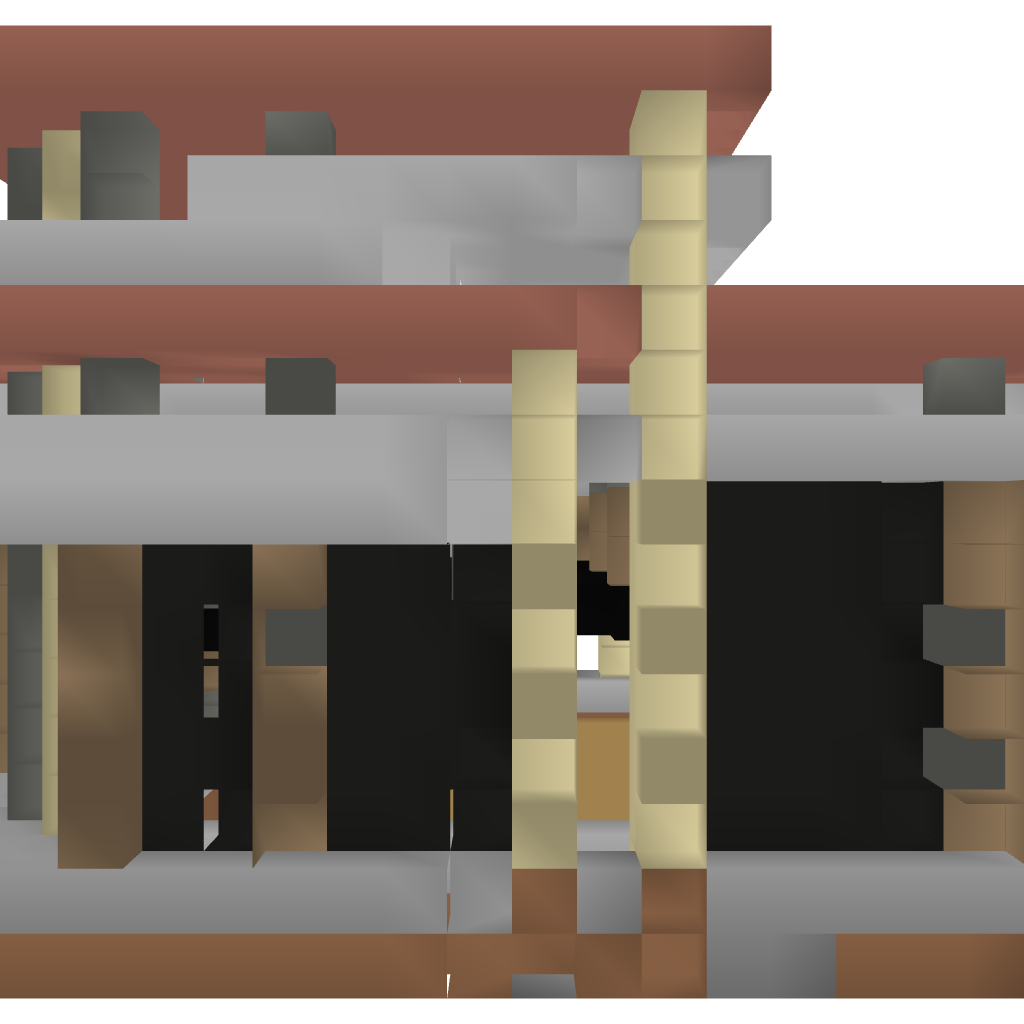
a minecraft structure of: Modern/Tropical Apartment